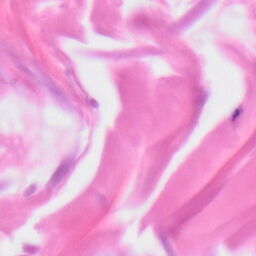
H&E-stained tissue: Skin